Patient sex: M
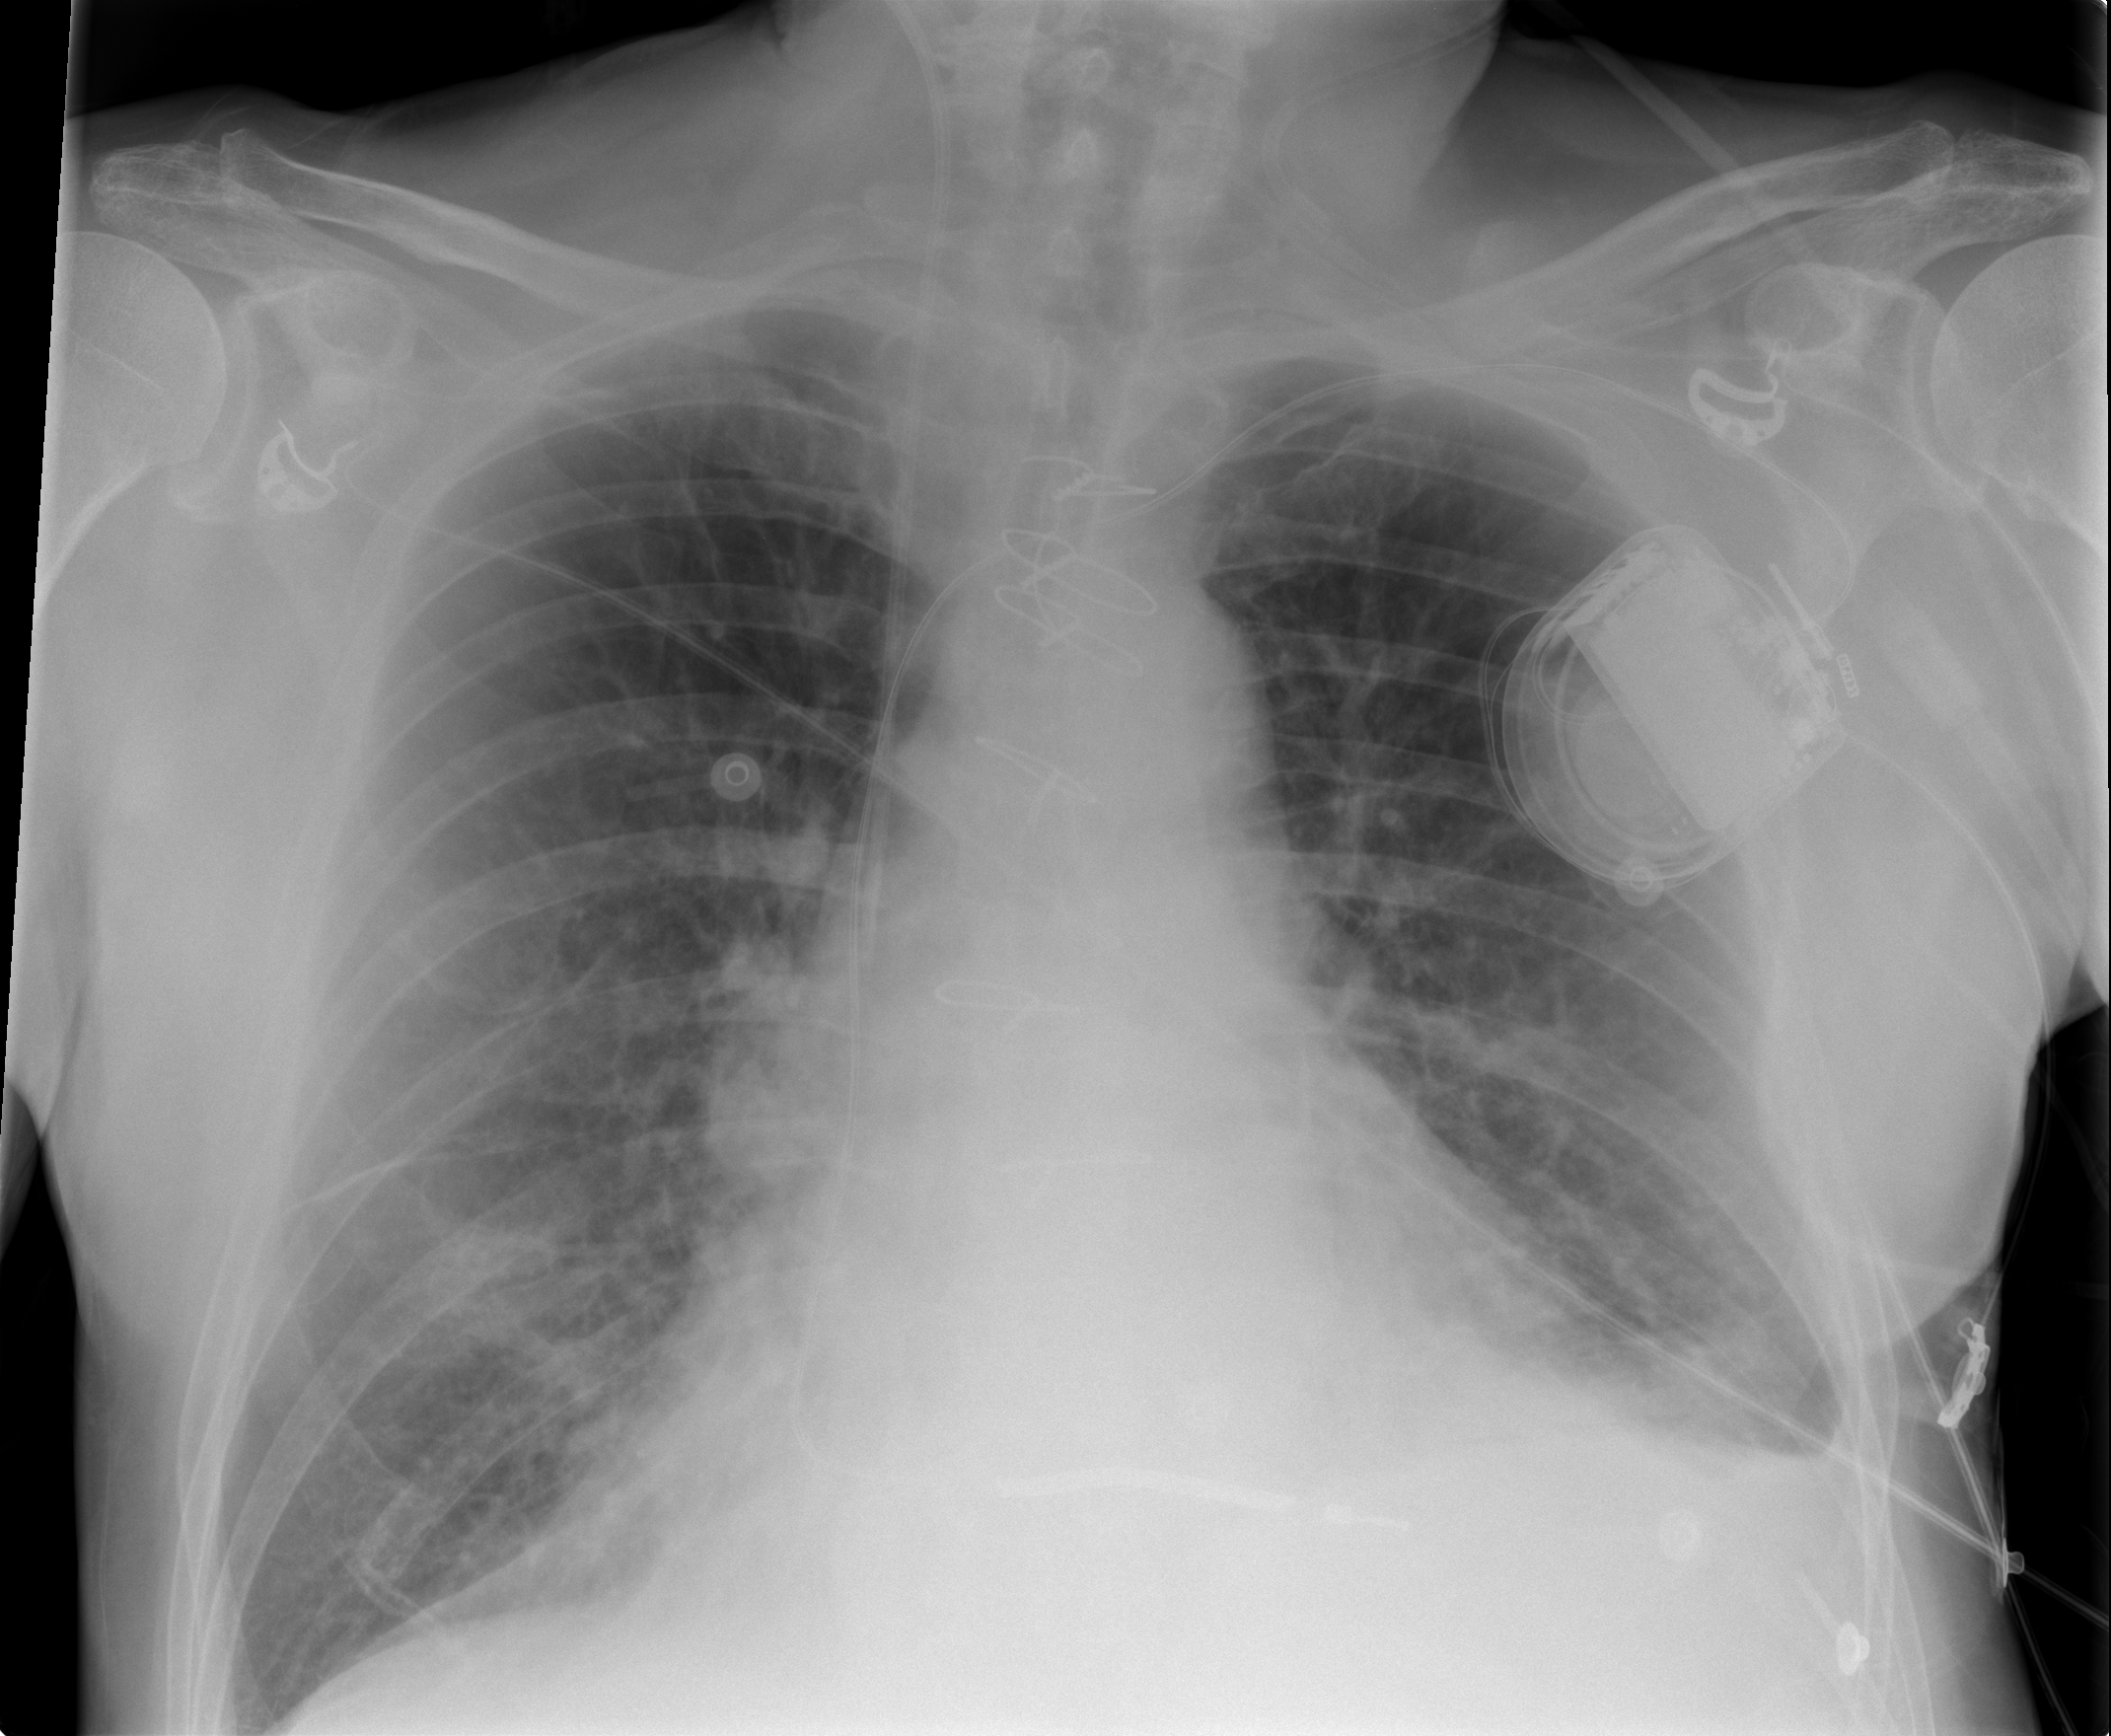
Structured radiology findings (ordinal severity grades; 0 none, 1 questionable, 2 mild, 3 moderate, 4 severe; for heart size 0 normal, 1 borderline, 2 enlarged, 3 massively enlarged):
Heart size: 0
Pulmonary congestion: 2
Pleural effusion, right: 0
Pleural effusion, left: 1
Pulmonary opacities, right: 0
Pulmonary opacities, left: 0
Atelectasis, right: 0
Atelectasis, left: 0